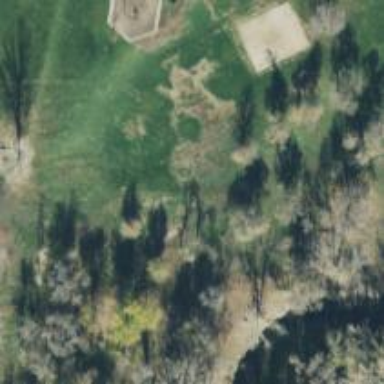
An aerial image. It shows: Disc golf tee area.